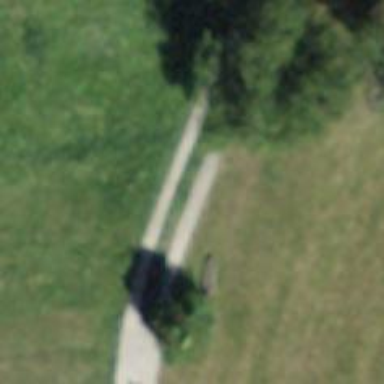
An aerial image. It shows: Bench for seating.